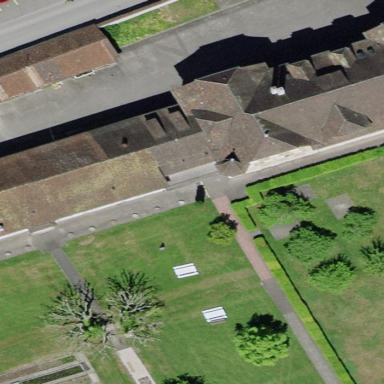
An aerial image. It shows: College building.